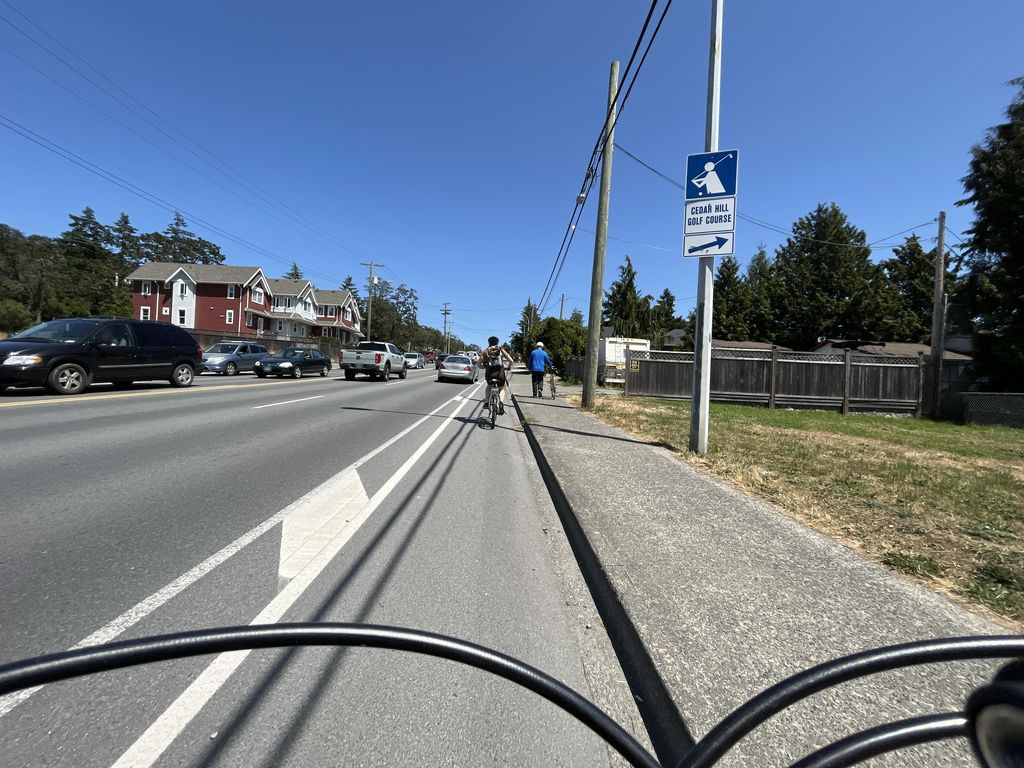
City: victoria